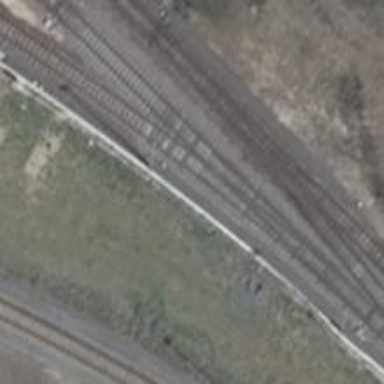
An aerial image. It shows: Railway switch.